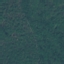
Land use / land cover: Forest